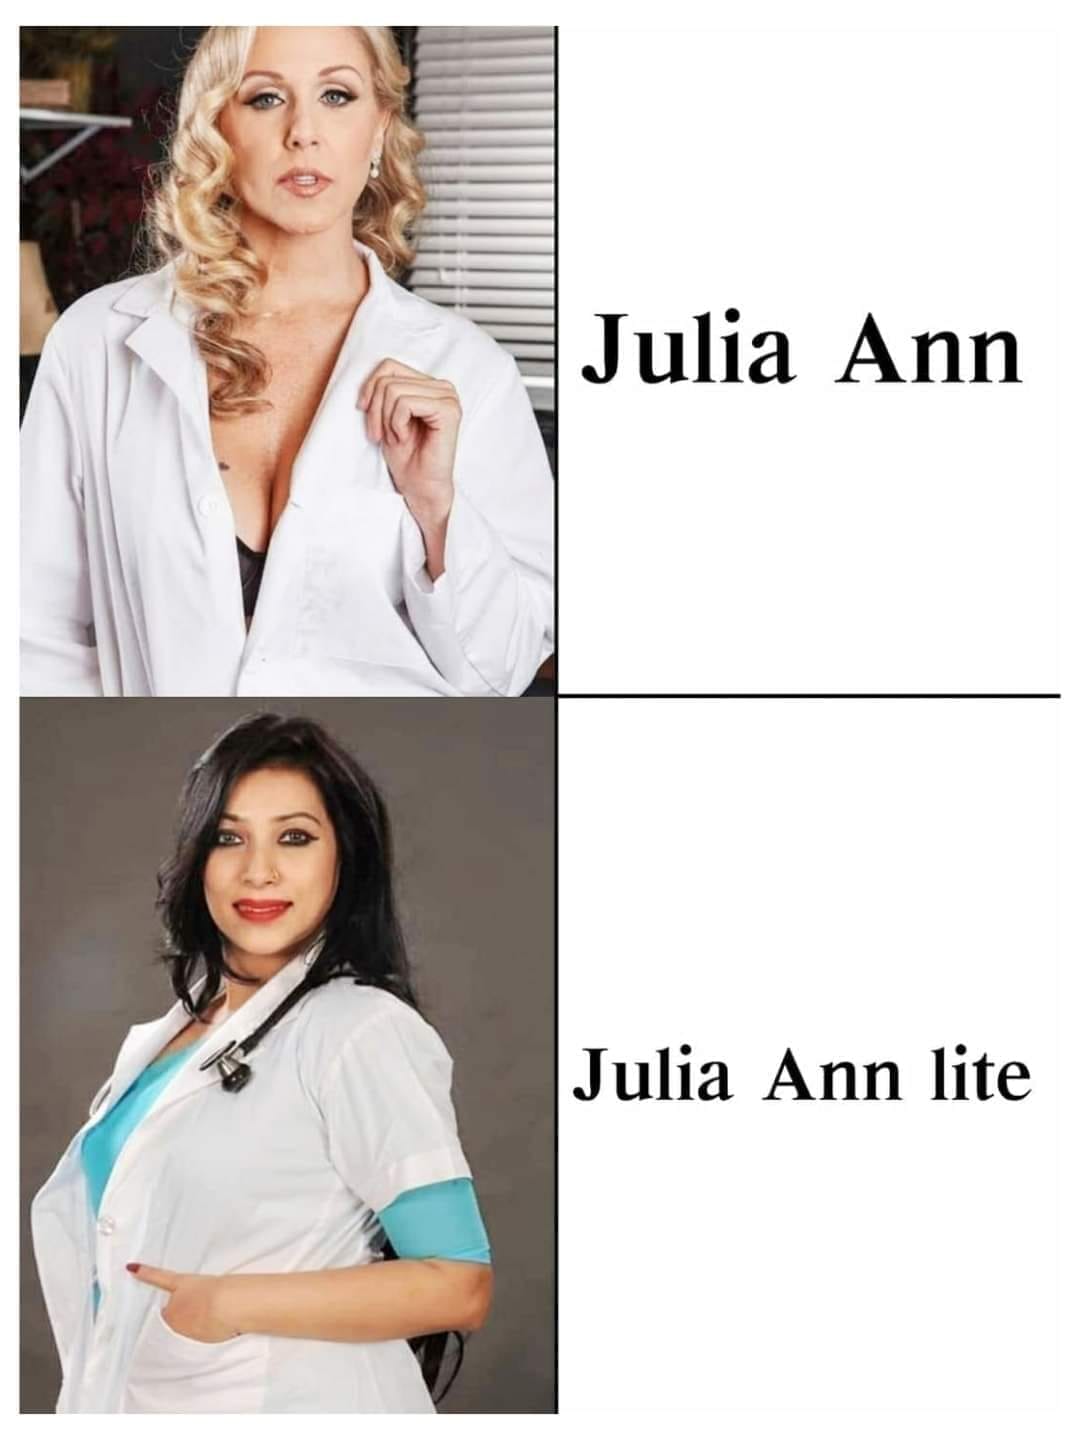
Caption: Julia Ann      Julia Ann Lite
Label: hate